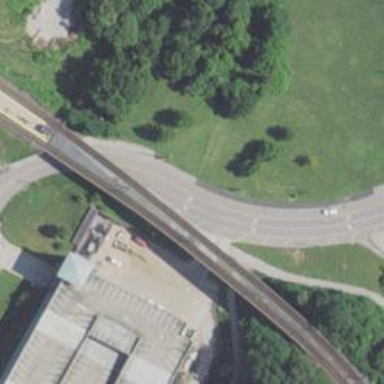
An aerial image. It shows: Light rail bridge with electrified contact line.